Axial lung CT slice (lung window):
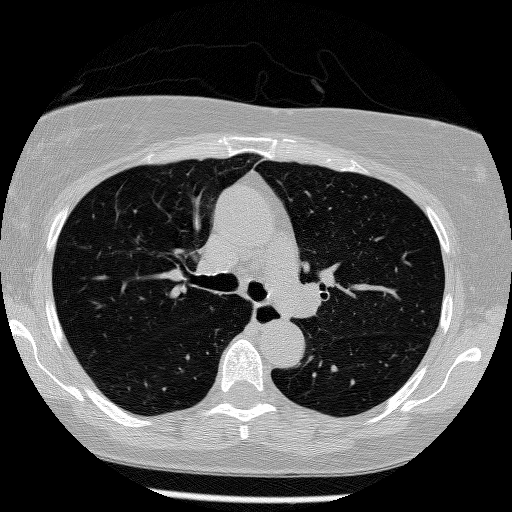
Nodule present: no